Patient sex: M
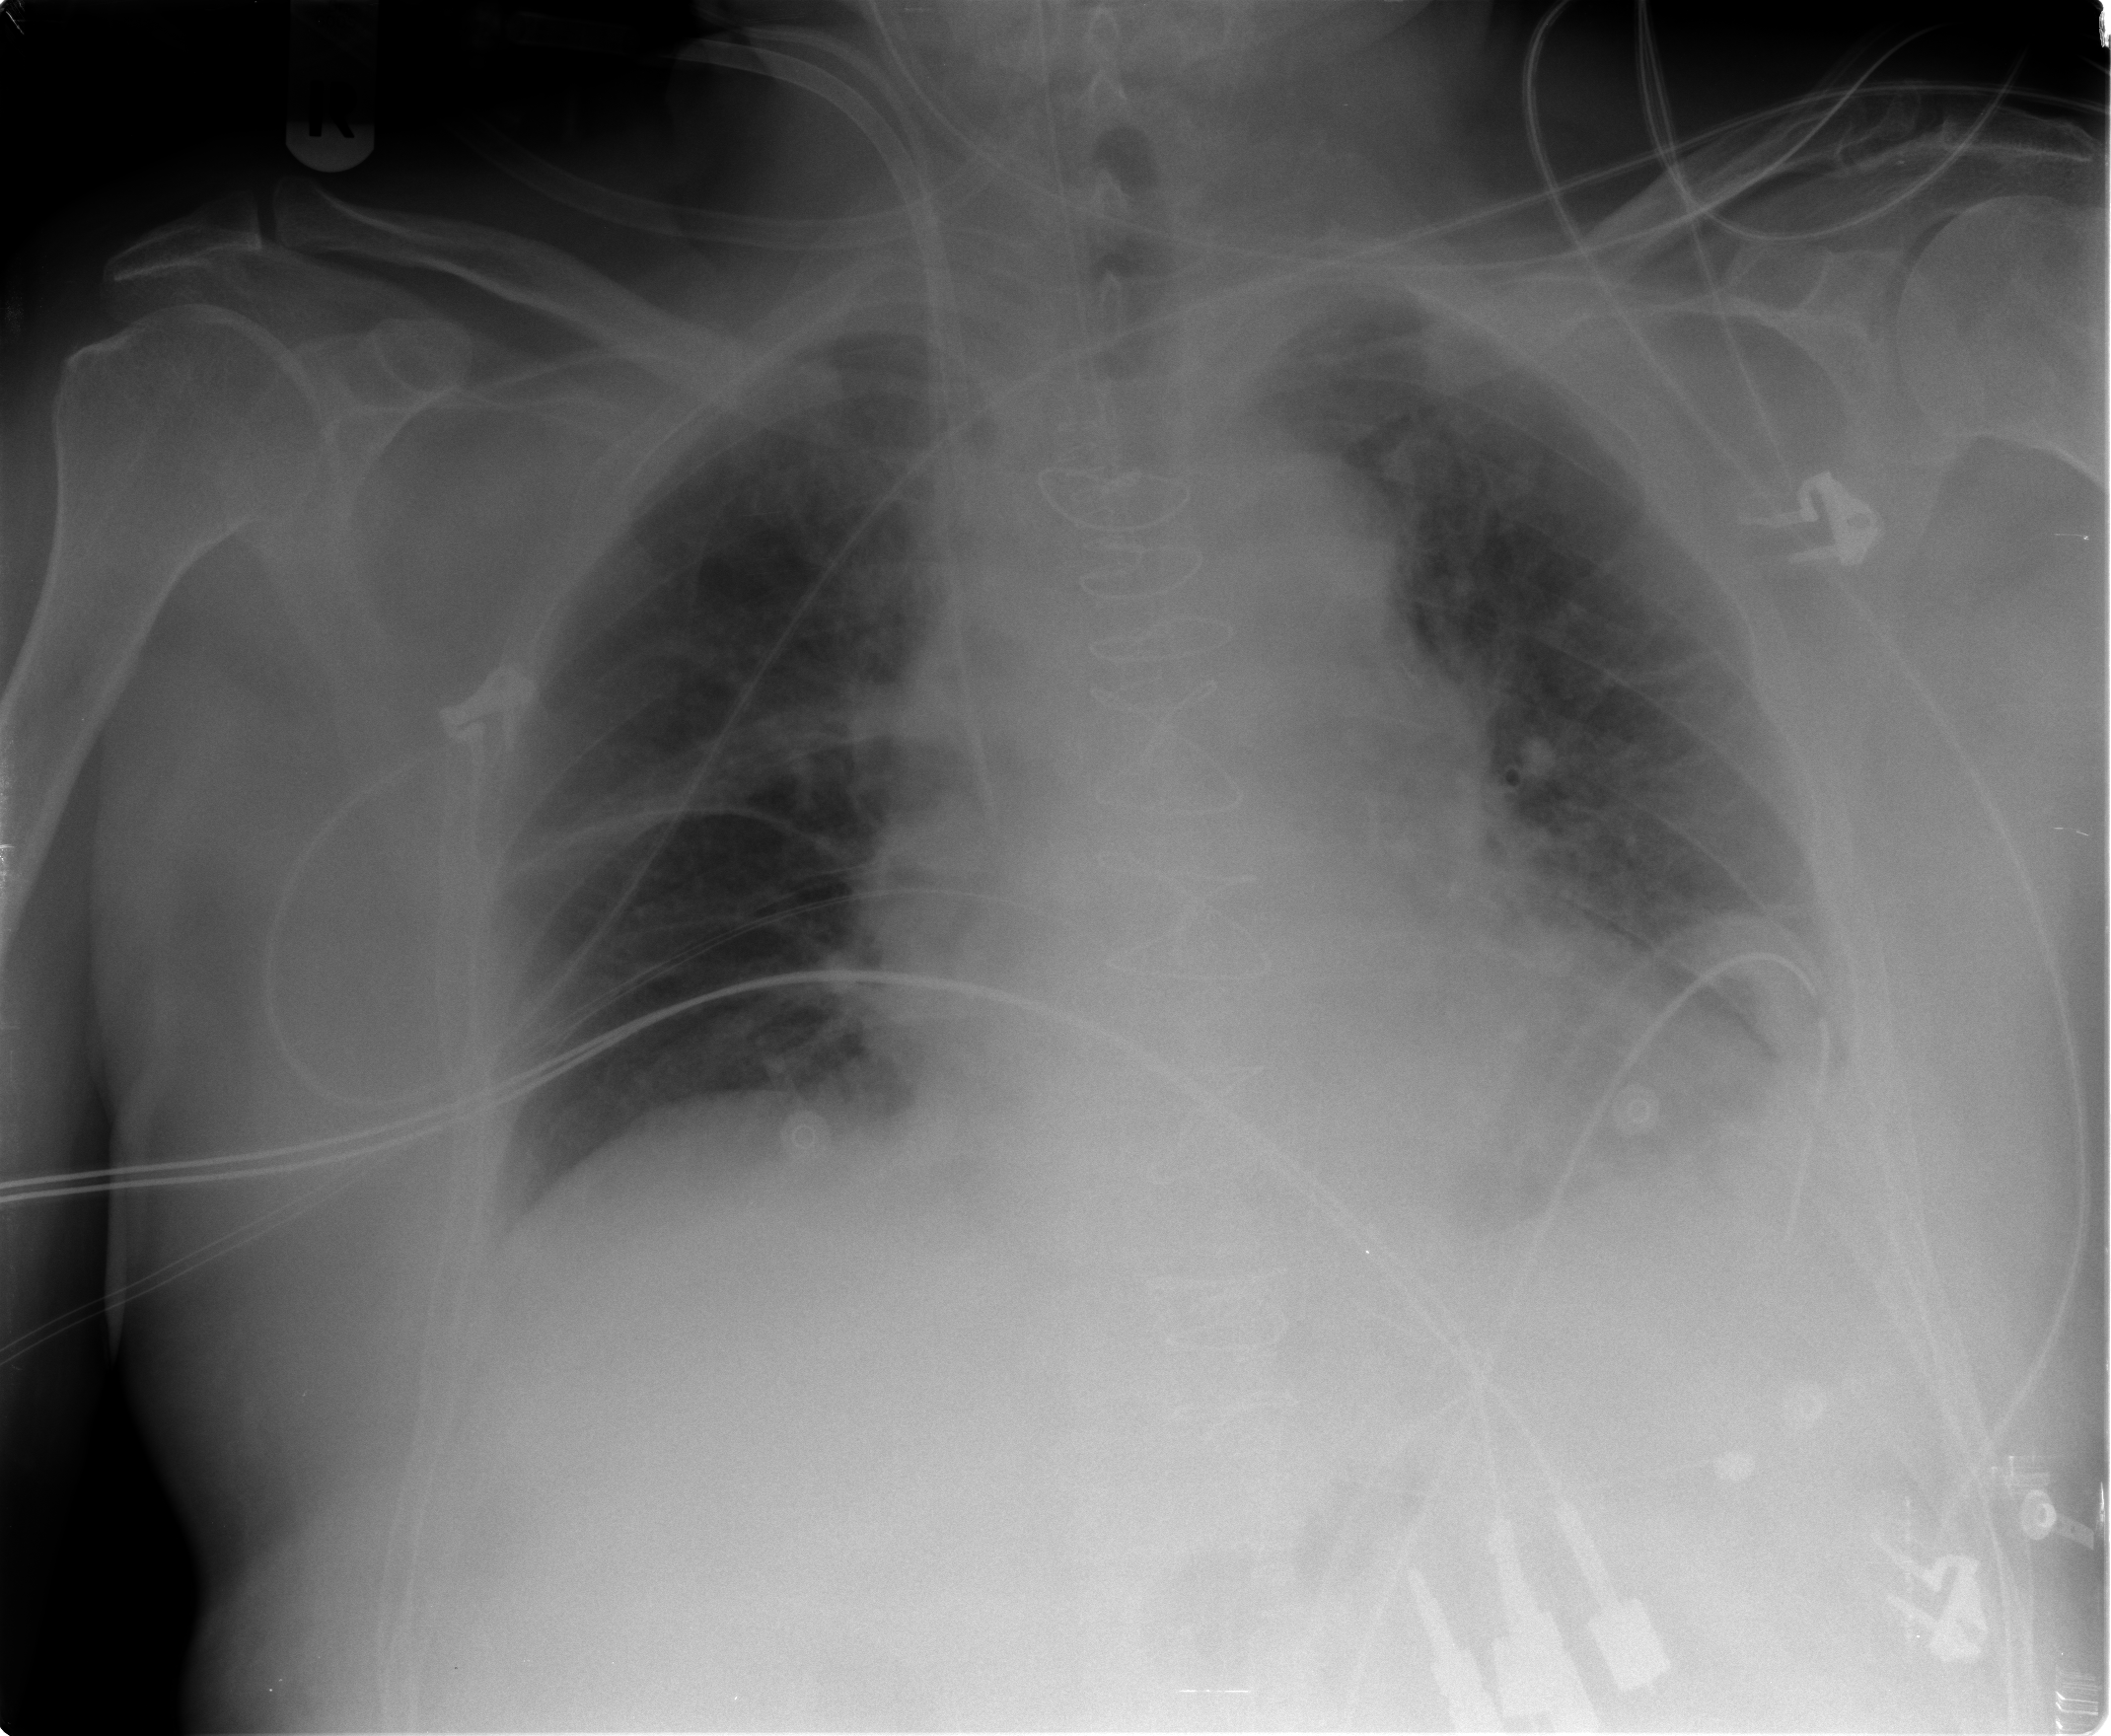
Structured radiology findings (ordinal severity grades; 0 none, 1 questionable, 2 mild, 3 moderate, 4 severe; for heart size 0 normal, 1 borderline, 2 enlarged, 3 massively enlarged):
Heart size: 2
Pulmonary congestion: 2
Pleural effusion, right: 1
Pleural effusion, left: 2
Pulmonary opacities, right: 0
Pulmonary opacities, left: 0
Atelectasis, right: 2
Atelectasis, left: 1